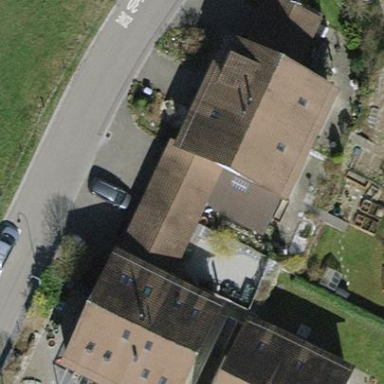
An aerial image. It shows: Building with tile roof.